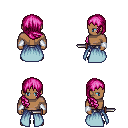
a pixel art fantasy rpg character, male body template, human, dark skin, overskirt, metal pants, pink right-swept hairstyle, white cloth bracers, black shoes, dagger, four views (front, back, left, right), 2x2 character sprite sheet, small pixel art, hard edges, no anti-aliasing